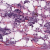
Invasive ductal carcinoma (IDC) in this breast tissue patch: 1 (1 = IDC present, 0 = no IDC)